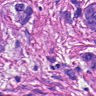
Metastatic tissue present: yes